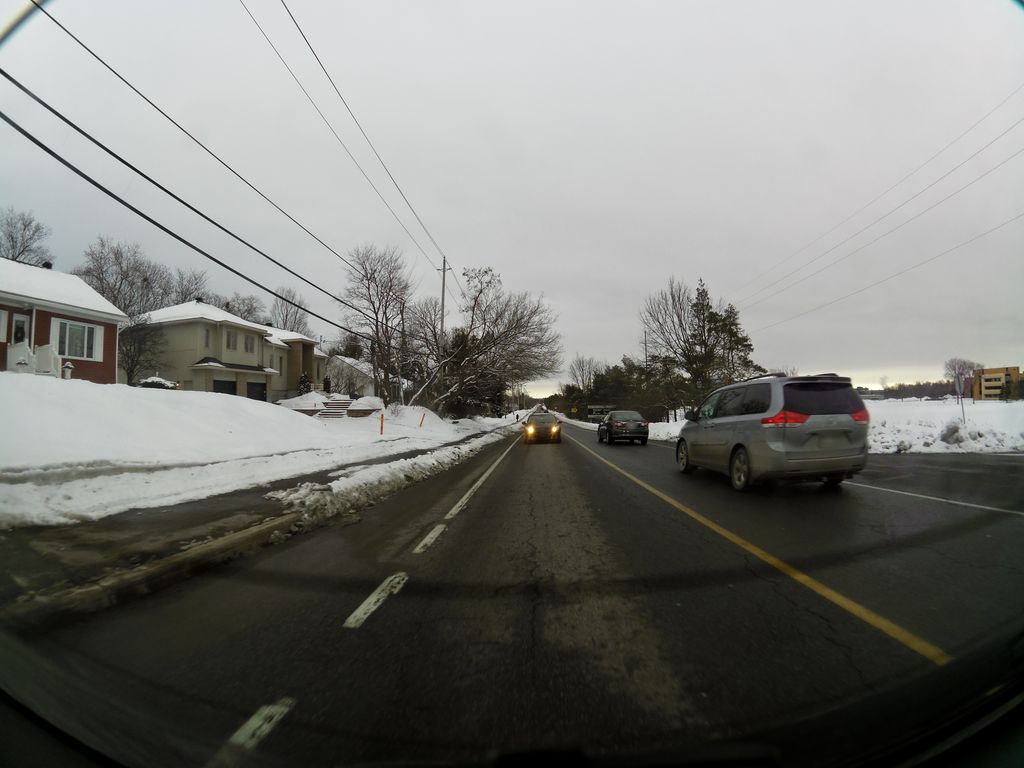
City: ottawa-gatineau